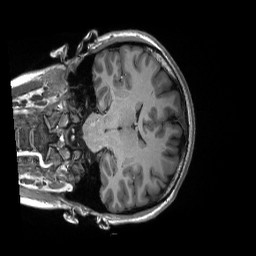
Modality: T1w
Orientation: coronal
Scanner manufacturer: siemens
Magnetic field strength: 3 T
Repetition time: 2.3 s
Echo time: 0.00298 s